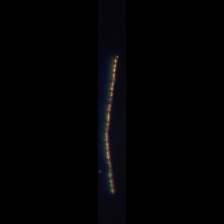
Taxon: Psuedo-nitzschia
Group: Diatoms